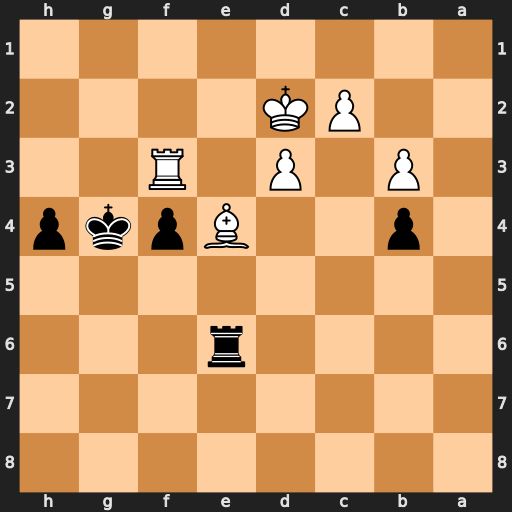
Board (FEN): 8/8/4r3/8/1p2Bpkp/1P1P1R2/2PK4/8
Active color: b
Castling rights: -
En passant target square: -
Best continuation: Rxe4 dxe4 Kxf3